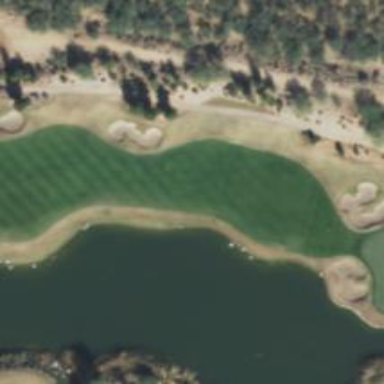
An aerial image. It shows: View of golf hole.